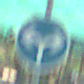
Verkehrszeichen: VorgeschriebeneFahrtrichtungRechtsOderLinks
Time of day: MorningAfternoon
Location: Roofed (Special)
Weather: PartlyCloudy
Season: NotSpecified
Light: Natural